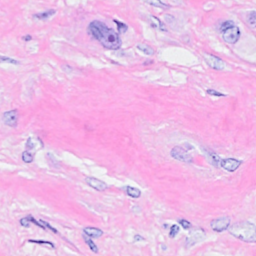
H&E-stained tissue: Breast